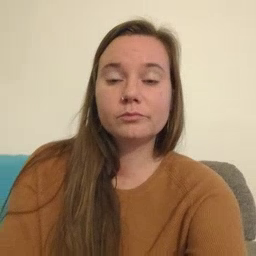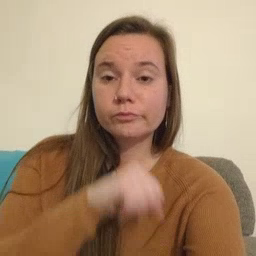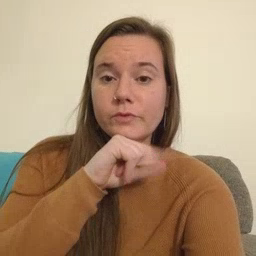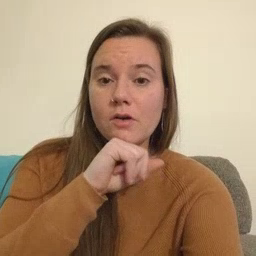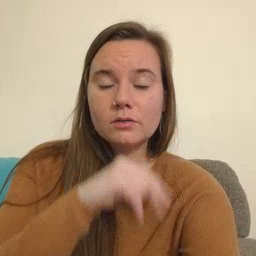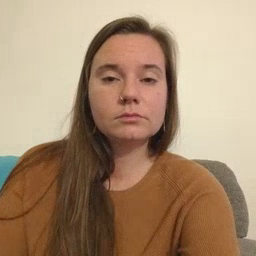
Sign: frog